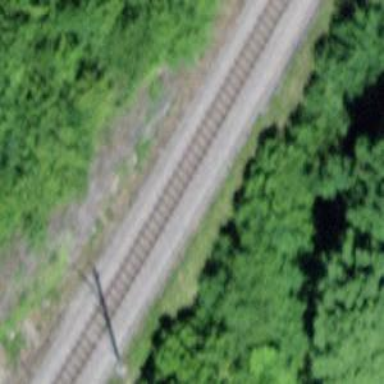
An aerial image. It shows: Narrow-gauge railway with electrified contact line.